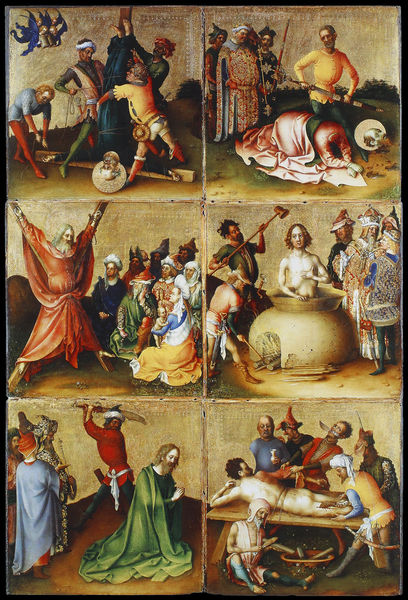
Titel: Die Apostelmartyrien
Künstler: Stefan Lochner
Institution: Frankfurt, Städelsches Kunstinstitut
Schlagwörter: feuer, flügel, haut, mann, grün, bunt, männer, tisch, rot, malerei, bibel, enthauptung, hinrichtung, köpfen, öl, engel, fesseln, topf, bilder, kreuz, religion, knechte, schwert, waffen, soldat, strafe, beten, altar, heiligenschein, kreuzigung, heilige, märtyrer, kochen, turban, christentum, kochtopf, goldgrund, kessel, augsburg, andreaskreuz, schächer, rot grün, folter, hinrichten, bosch, häuten, andreas, veit, heiliger andreas, kreuzigen, märthyrer, sieden, hinrichtungen, streckbank, hl.andreas, heiliger veith, heiligenlegenden, kochendes öl, kochne